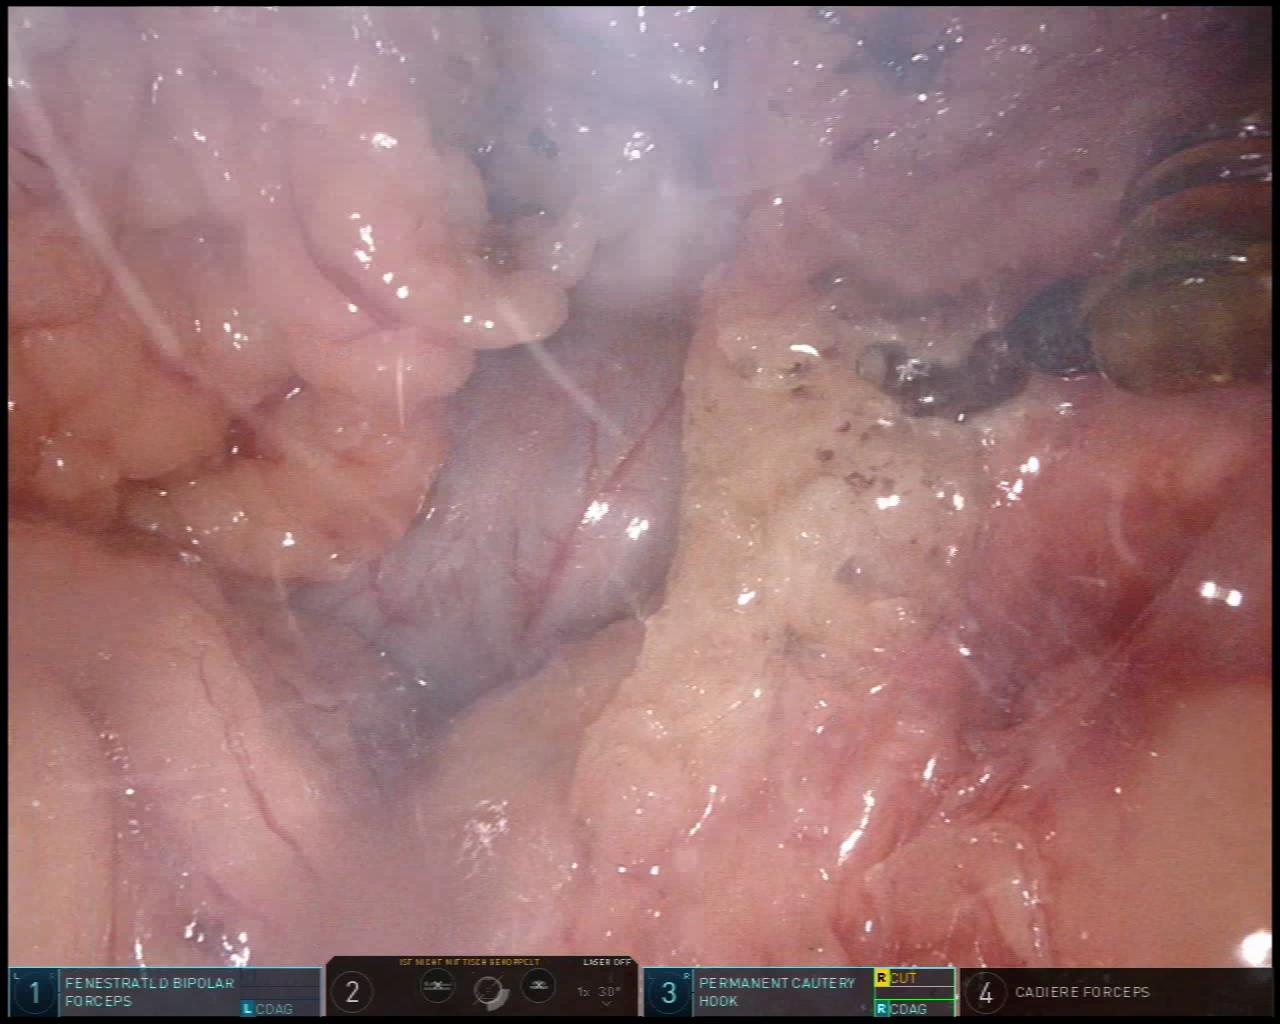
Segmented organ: stomach
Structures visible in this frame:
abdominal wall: no
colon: no
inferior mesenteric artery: no
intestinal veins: no
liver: no
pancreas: no
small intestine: no
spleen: no
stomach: yes
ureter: no
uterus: no
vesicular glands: no